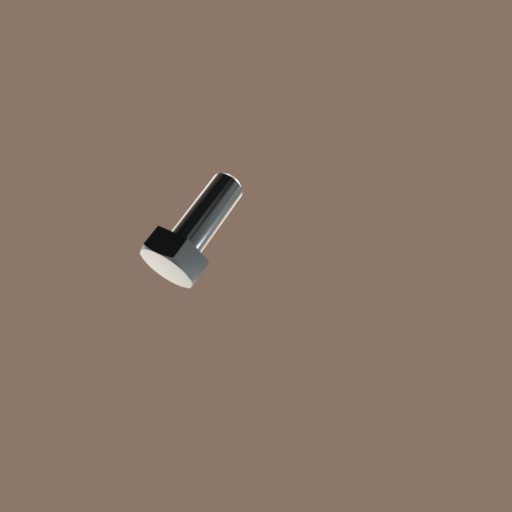
Label: bolt